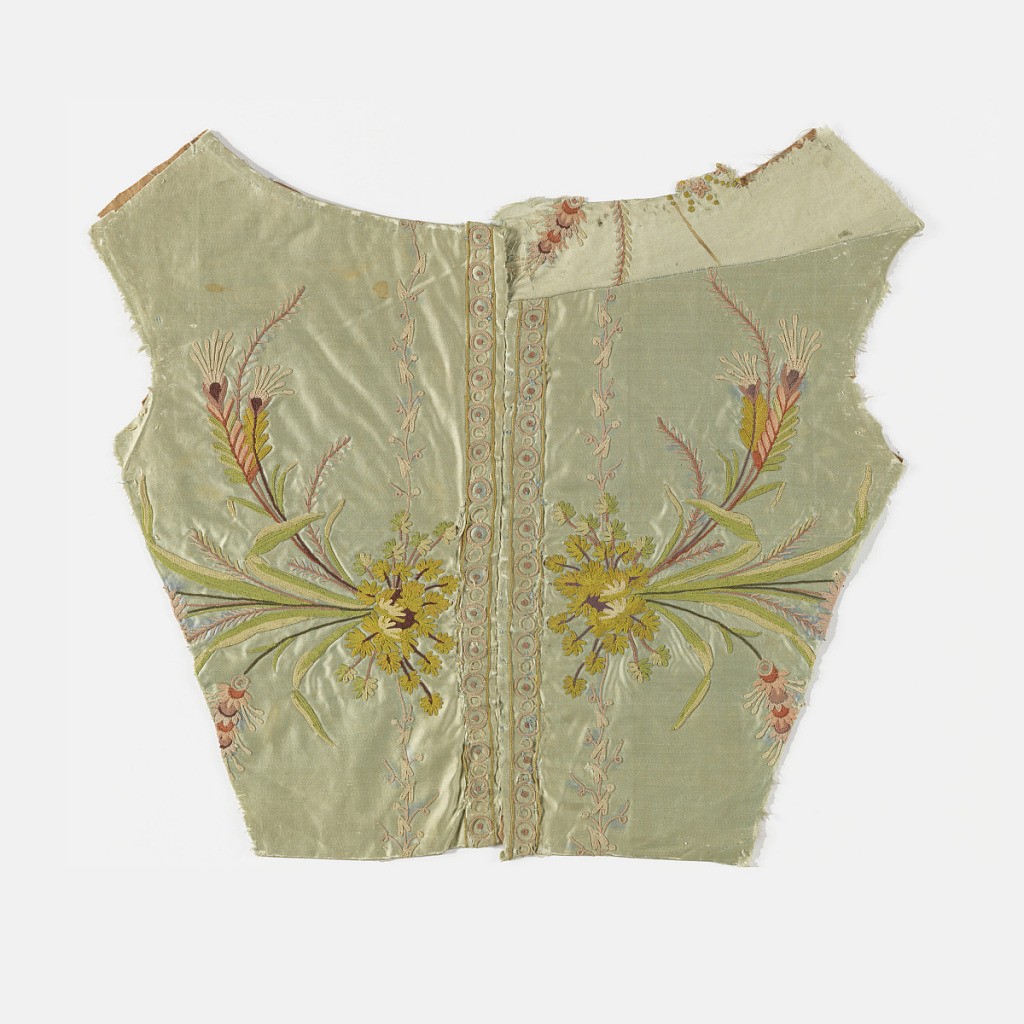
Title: Bodice fragment
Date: ca. 1775
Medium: silk, linen Technique: embroidered with chain stitch on satin weave
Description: Bodice back with a repair at the upper right shoulder. Pale green silk satin is embroidered in colored silks in design of sprays of flowers and wheat projecting sideways from the center back. Borders of conventionalized flowers with dots and rings ru down either side of center back seam. Bodice is lined with linen.